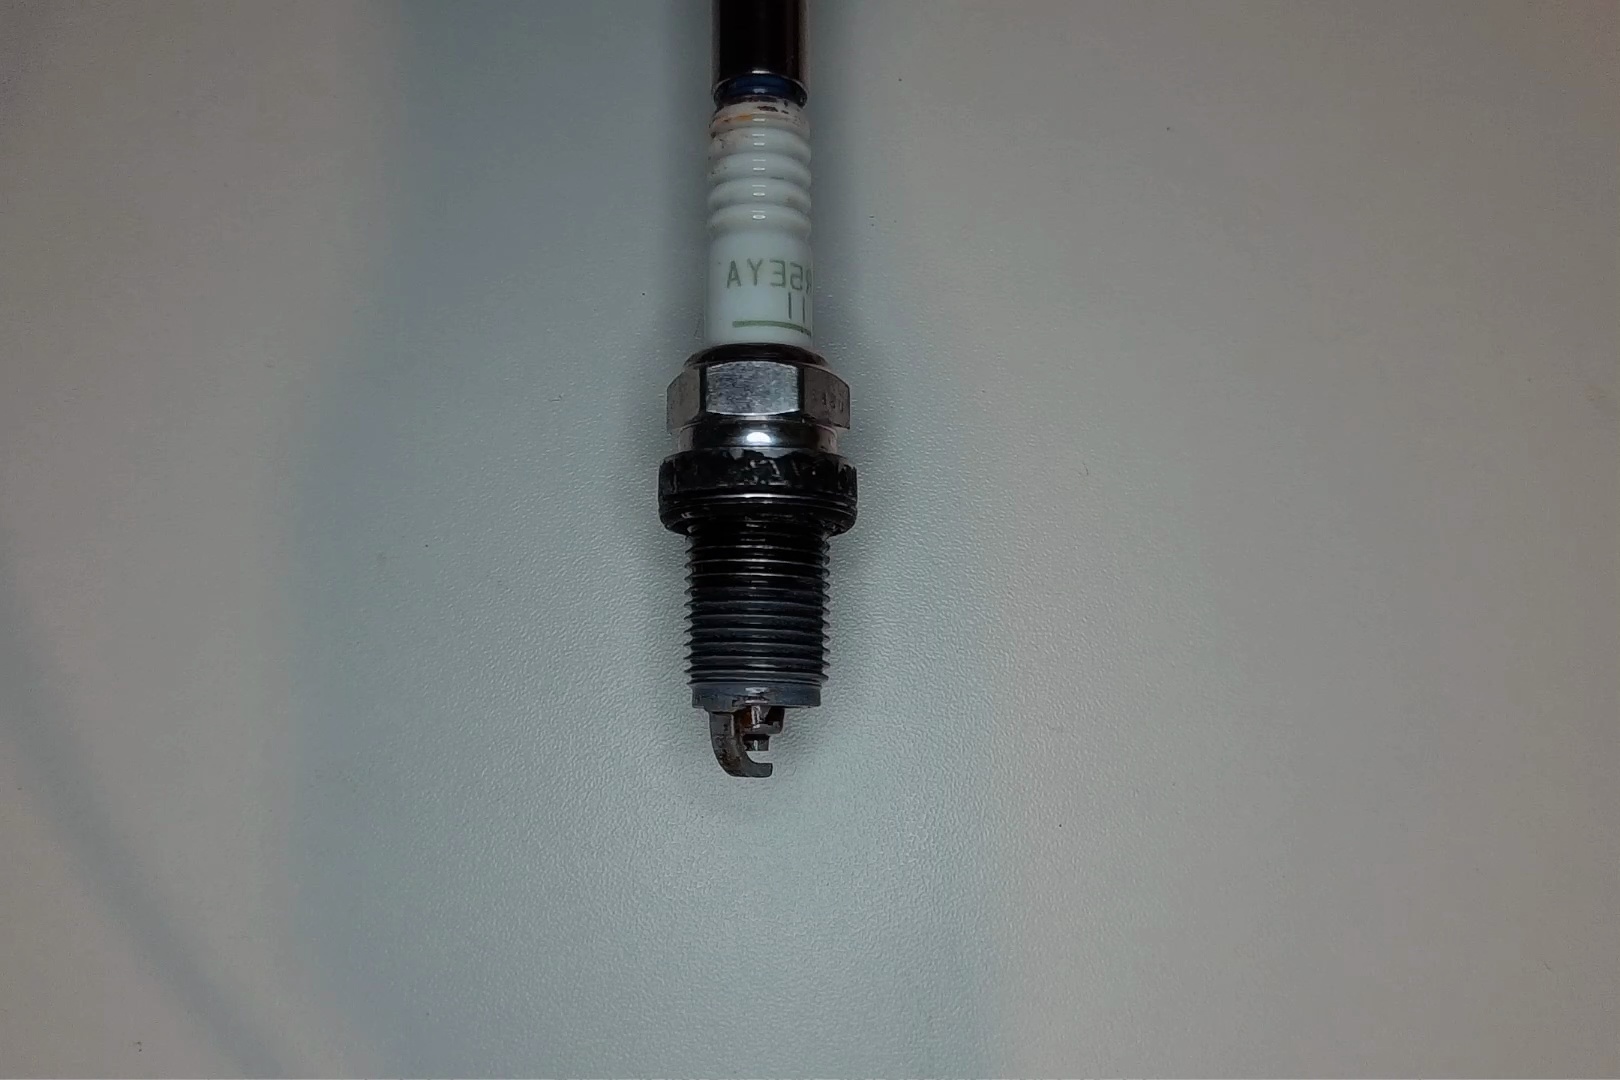
Label: anomaly